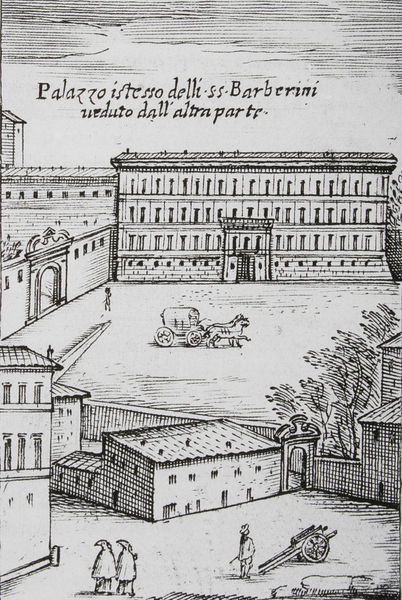
Titel: Blick auf die nördliche Fassade des Palazzo Barberini, Rom
Künstler: Pompilio Totti
Institution: unbekannt
Schlagwörter: baum, himmel, mann, umhang, weiß, wolken, bäume, menschen, sand, stadt, fenster, grau, männer, schwarz, skizze, säulen, tür, zeichnung, dach, gebäude, haus, schloss, architektur, barock, tot, bild, erde, häuser, personen, renaissance, kamin, karren, pferd, pferde, räder, turm, balkon, holzschnitt, schrift, bogen, fassade, italien, dächer, mauer, grafik, graphik, hof, droschke, kutsche, platz, figuren, karre, rad, schubkarre, wagen, papst, tor, eingang, tusche, innenhof, kanone, palast, palazzo, torbogen, druck, lithographie, schraffur, radierung, stich, text, kutscher, bleistift, entwurf, tinte, rom, rustika, tore, gut, mauern, renessance, mittelalter, urban, mönche, etagen, plan, geschütz, planwagen, deckengemälde, kupferstich, gravure, gespann, postkutsche, parlament, kapuze, kaserne, fuhrwerk, dessin, teilansicht, rustifizierung, piazza, barberini, wehrgang, hauptplatz, st. peter, italienisch, eingangstor, kapuzen, schlosss, einang, papast, drruckgraphik, duchfahrt, femstr, palazzo barberini, palazzo parberini, papast urban, plattenrustike, schlooß, #mauer, renescane, fprde, barberrini